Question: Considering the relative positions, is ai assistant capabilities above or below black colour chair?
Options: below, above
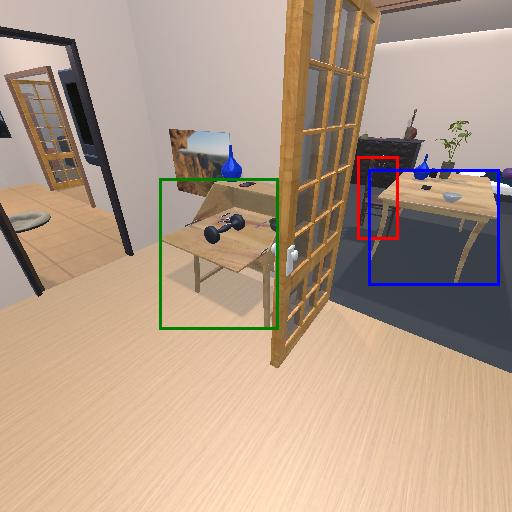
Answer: below